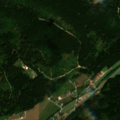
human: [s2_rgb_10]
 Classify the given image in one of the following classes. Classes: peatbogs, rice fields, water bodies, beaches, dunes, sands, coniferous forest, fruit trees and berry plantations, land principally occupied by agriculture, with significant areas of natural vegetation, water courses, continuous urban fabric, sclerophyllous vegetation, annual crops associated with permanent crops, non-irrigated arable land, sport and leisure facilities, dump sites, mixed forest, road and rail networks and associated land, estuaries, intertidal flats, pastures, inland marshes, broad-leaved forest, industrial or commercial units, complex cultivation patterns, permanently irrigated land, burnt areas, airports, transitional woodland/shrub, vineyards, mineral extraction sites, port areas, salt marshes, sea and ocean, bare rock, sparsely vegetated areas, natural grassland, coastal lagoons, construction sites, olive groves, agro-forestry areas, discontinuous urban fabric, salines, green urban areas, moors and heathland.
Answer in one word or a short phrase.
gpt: discontinuous urban fabric, pastures, coniferous forest